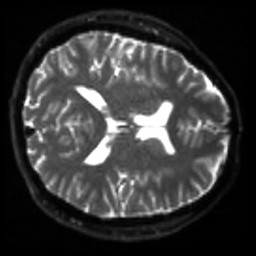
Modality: sbref
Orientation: axial
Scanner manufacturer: siemens
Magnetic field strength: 3 T
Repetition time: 4 s
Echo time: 0.0594 s